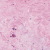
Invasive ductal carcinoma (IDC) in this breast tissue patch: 0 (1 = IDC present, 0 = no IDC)